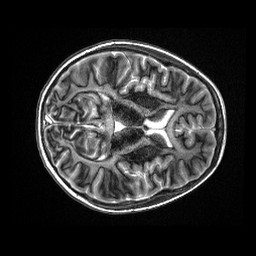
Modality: MP2RAGE
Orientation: axial
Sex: female
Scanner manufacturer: siemens
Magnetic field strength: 3 T
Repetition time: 5 s
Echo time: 0.00355 s